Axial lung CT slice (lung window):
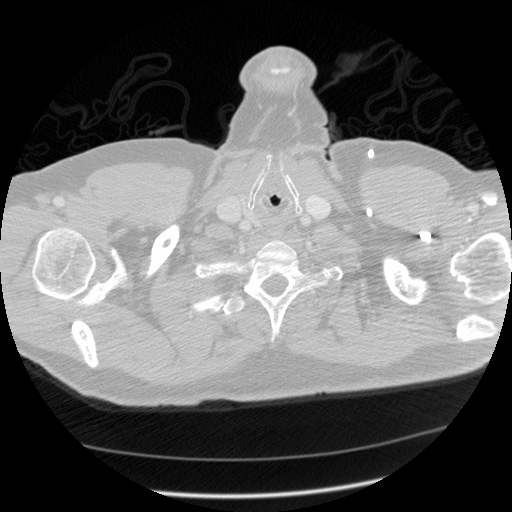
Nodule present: no